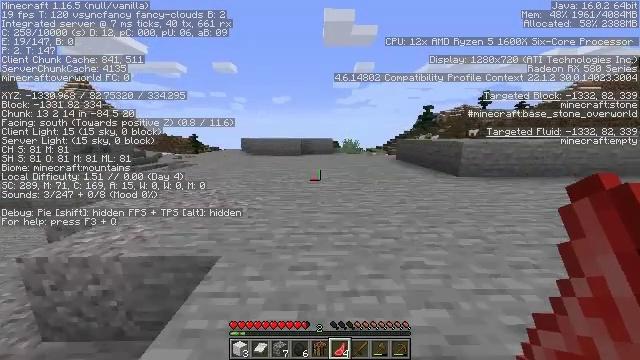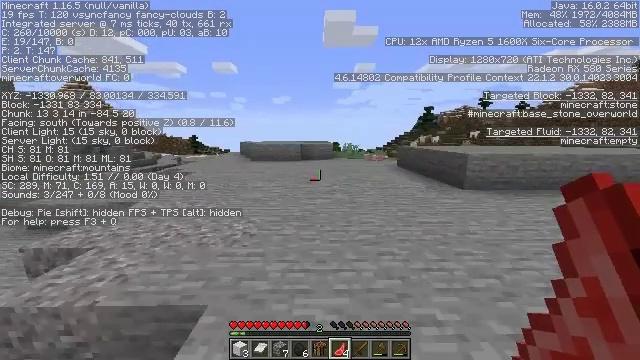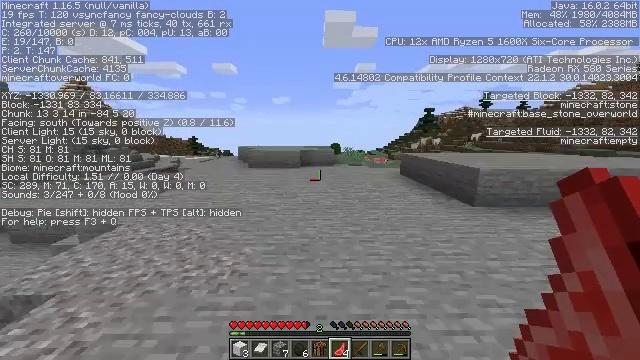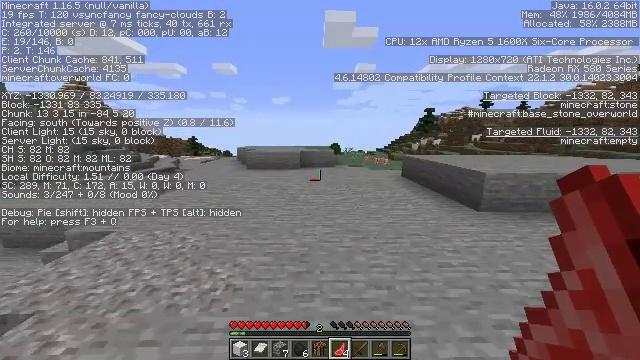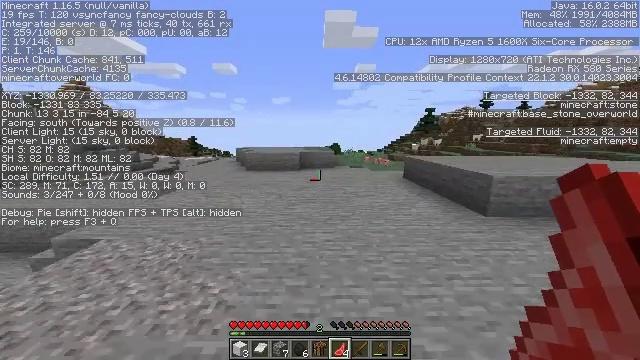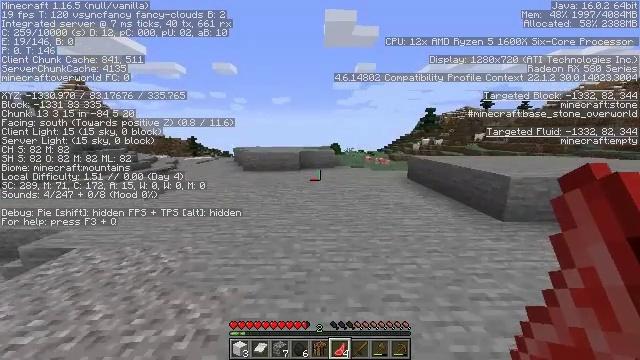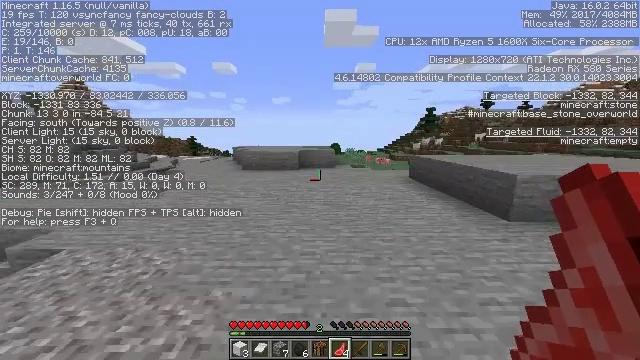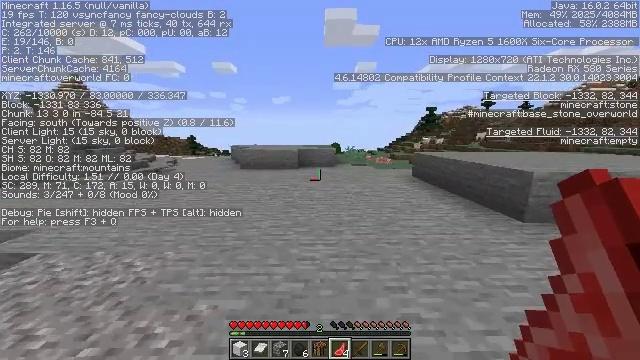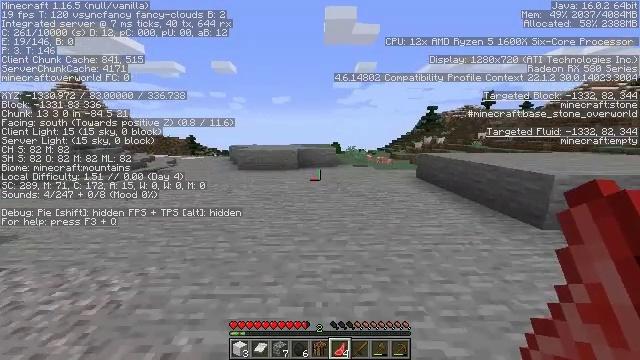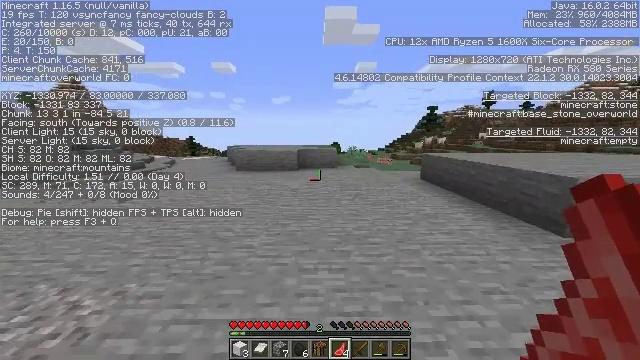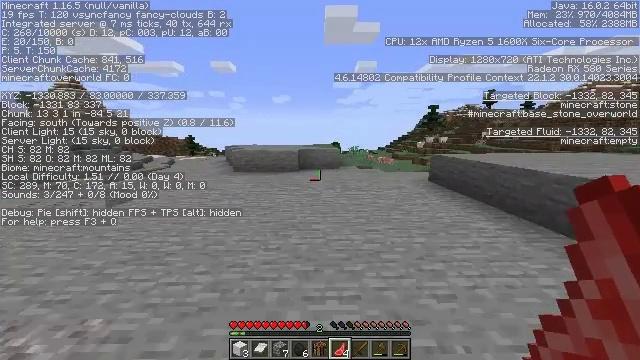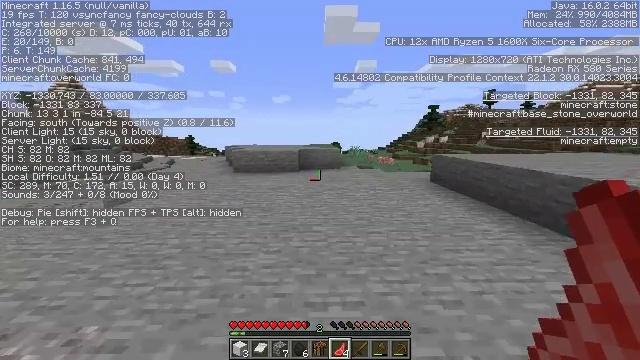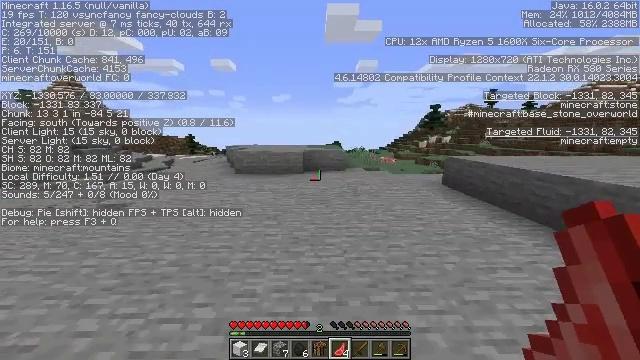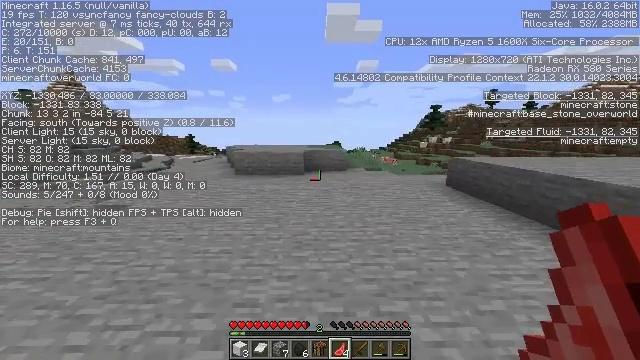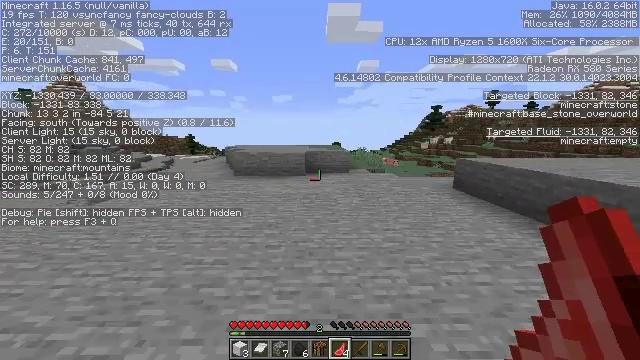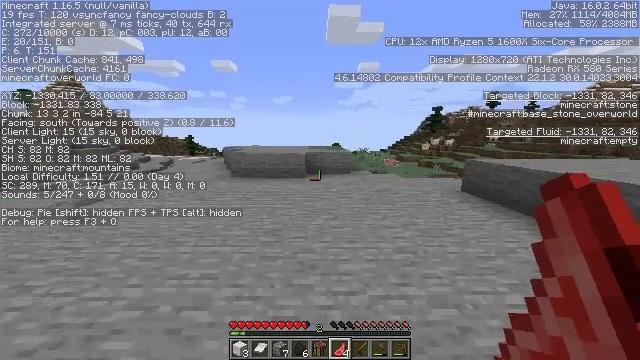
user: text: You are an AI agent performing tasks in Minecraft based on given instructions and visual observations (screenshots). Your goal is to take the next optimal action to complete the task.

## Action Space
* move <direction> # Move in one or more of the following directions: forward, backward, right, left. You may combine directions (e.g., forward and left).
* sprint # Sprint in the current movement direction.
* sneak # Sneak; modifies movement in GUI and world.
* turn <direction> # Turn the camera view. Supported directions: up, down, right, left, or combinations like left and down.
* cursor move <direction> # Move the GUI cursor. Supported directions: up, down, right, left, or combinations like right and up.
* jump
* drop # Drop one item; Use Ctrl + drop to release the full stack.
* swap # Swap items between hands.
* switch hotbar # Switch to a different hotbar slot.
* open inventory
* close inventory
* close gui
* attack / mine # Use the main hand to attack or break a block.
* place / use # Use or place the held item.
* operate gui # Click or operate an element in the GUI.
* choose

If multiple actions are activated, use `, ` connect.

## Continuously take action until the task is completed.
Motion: motion action
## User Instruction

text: Remove the oak trapdoor from its place.
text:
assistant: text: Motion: move forward, jump
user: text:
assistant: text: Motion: move forward, jump
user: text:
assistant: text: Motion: move forward
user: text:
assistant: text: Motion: move forward
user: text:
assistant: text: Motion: move forward
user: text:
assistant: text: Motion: move forward
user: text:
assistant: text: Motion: move forward
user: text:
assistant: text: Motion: move forward
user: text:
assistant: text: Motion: move forward
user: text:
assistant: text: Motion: move forward and move left
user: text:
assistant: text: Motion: move forward and move left
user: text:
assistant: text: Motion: move forward and move left
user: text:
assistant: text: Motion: move forward
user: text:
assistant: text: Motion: move forward
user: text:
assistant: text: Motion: move forward
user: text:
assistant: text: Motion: move forward
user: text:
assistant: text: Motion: move forward
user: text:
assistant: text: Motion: move forward
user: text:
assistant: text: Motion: move forward
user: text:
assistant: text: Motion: move forward
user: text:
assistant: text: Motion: move forward
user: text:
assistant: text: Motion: move forward
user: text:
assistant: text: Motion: move forward
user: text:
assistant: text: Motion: move forward
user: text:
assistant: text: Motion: move forward
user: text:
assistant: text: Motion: move forward
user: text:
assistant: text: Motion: move forward
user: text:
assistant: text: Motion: move forward
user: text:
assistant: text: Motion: move forward
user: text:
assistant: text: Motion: move forward